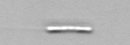
Label: Bacillariophyceae